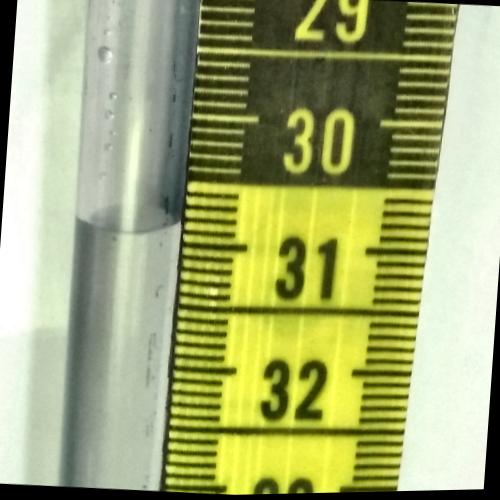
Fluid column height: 30.9 cm